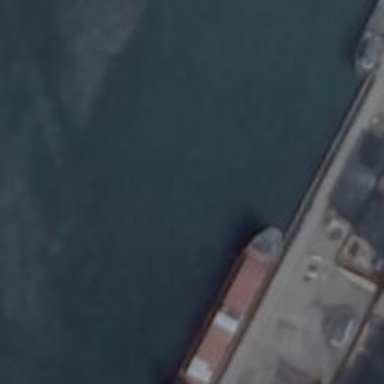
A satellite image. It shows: Man-made pier.